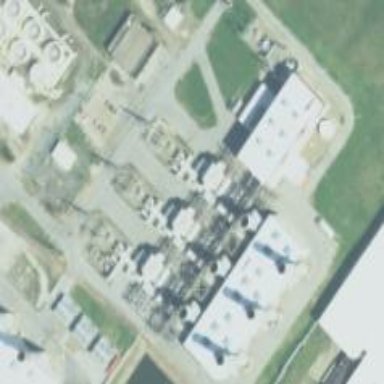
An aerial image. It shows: Gas turbine generator is in use.